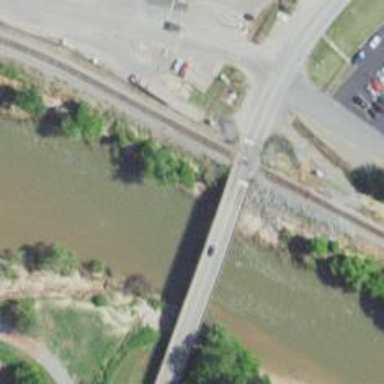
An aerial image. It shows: Bridge supported by abutments.